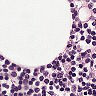
Metastatic tissue present: no